Question: This is a snake game. How many steps do you need to take from the current state to eat the food?
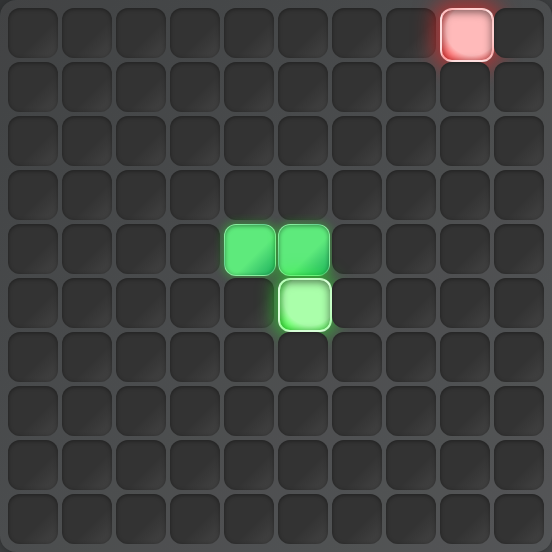
Answer: 8